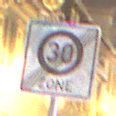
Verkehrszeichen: EndeZone30
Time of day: Night
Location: Outdoor (Urban)
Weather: Overcast
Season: Winter
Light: Artificial